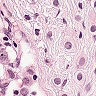
Metastatic tissue present: yes